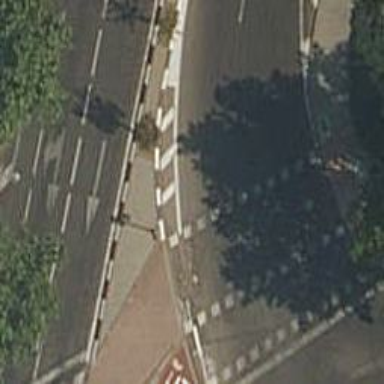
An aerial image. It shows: Crossing with zebra markings controlled by traffic signals.